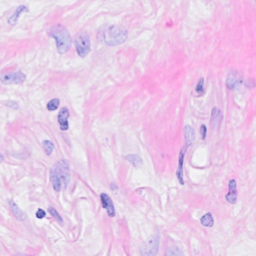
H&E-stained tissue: Breast